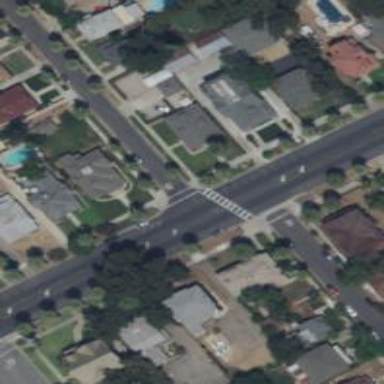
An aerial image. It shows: Pedestrian crossing with zebra markings on the footway.